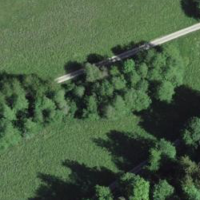
EUNIS habitat code: 44
Species observed at this site:
Prunus padus